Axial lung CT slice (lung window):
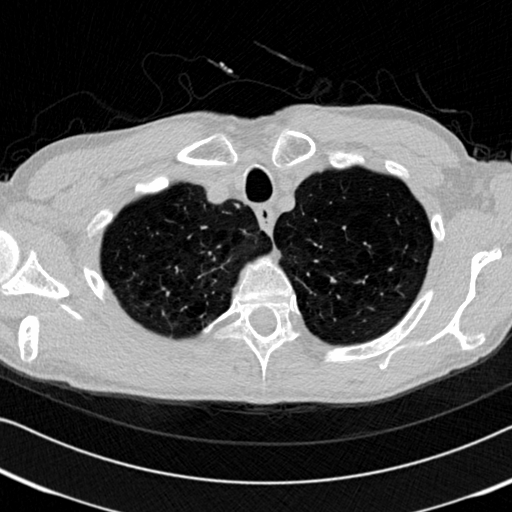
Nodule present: no